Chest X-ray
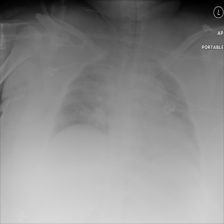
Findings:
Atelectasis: negative
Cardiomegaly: negative
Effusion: negative
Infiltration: negative
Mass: negative
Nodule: negative
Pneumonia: negative
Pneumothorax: negative
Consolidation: negative
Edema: negative
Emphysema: negative
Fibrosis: negative
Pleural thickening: negative
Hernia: negative